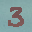
Label: 3